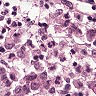
Metastatic tissue present: yes